Question: I have a Tabbed Layout in my application
Please see this Image

So as you can see in the above Image I've 2 Tables in 2-different Tabs in first tab (SALON STOCK tab)
i want to remove the selected row
what did is : removebutton's actionPerformed Method
'''
int row_num =jTable4.getSelectedRow();
try{dtm_stock.removeRow(row_num);}
catch(ArrayIndexOutOfBoundsException e){
JOptionPane.showMessageDialog(this,"Please select a Product");
}
'''
this works fine for the current tab(SALON TAB)
but how to implement same for the other Tab (Stock for Sale).
Further Details :
I have 2-table in the 2-diff tabs and bothe have 2-different TableModel (Default)
at initialization the data is set to null
after that the Data is retrieved from database and set to the corresponding TableModel.
now there is a remove button which will remove the selected row from table
i want to remove the selected row from tables irrespective of any Tab
CODE : initialization
'''
jTable4 = new javax.swing.JTable();
dtm_stock = new DefaultTableModel(new Object [][] {
{null,null, null, null},
{null,null, null, null}
},
new String [] {
"ID","NAME", "PRICE", "QUANTITY"
});
jTable4.setModel(dtm_stock
);
'''
ADDING DATA :
'''
//-----ADD STOCK TO THE STOCK TABLE --------------//
try {
ResultSet r7 = con.createStatement().executeQuery("select * from stock");
while(r7.next()){
dtm_stock.insertRow(dtm_stock.getRowCount(),new Object[]{r7.getString("id"),r7.getString("p_name"),r7.getString("price"),r7.getString("qty")});
}
} catch (SQLException e) {
JOptionPane.showMessageDialog(this,e.toString());
}
'''
if i'm adding the same TableModel to the other Table then the data goes to that table and the current goes blank:
this seems to have did the trick :'
'''
int selectedIndex = jTabbedPane2.getSelectedIndex();
if(selectedIndex == 0 ){
int row_num =stock_table.getSelectedRow();
try{
dtm_stock.removeRow(row_num);
}
catch(ArrayIndexOutOfBoundsException/*|SQLException*/ e){
JOptionPane.showMessageDialog(this,"Please select a Product");
}
}//if
if(selectedIndex == 1){
int row_num =sale_Stock_table.getSelectedRow();
try{
dtm_sale_stock.removeRow(row_num);
}
catch(ArrayIndexOutOfBoundsException/*|SQLException*/ e){
JOptionPane.showMessageDialog(this,"Please select a Product");
}
}
'''
from here :
<URL>
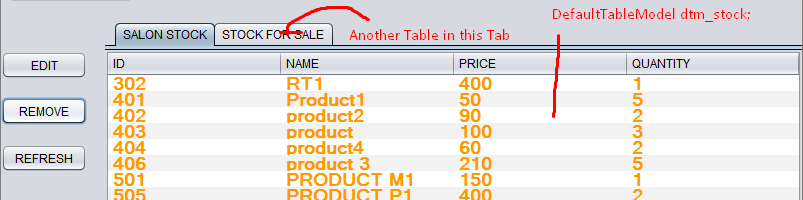
Answer: If I understand corectly you can put some flag which will hold value for current visible tab and use if statment to remove row from correct Model. On the other hand better solution would be creating some kind of controller. The controller would store active tab, and would have removeRow method. Switching tab would trigger event so controller would know from which tab delete row.